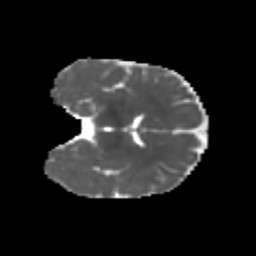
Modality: MD
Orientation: coronal
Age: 8
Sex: male
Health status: healthy